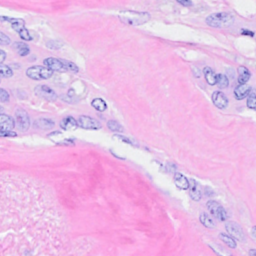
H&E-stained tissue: Breast